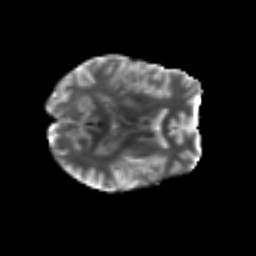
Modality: T2w
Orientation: axial
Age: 39
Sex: male
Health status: ill
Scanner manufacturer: siemens
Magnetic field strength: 3 T
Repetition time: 8.7 s
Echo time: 0.11 s